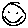
Label: smiley face